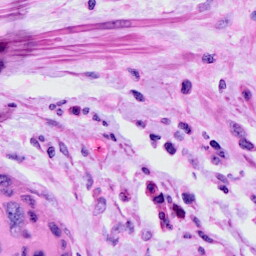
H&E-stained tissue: Cervix